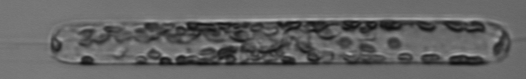
Label: Ditylum_brightwellii